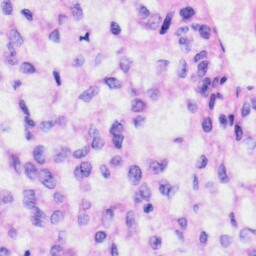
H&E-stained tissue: Liver